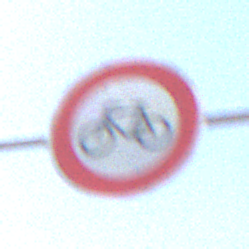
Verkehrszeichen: VerbotRadverkehr
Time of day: Midday
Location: Outdoor (Nature)
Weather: PartlyCloudy
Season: NotSpecified
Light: Natural